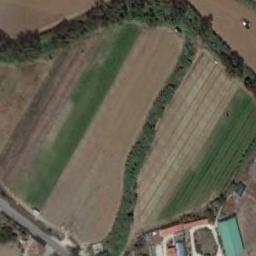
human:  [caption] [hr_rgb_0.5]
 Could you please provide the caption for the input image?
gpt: The bare and green terrace is next to some houses and trees .

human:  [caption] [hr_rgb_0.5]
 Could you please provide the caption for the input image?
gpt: There are many plants on the terrace .

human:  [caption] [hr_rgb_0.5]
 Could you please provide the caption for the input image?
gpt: Half of the terraces are green and the other half are earthy yellow .

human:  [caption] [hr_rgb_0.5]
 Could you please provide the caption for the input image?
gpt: Many irregularly shaped brown and green mixed farm fields with several paths and many buildings .

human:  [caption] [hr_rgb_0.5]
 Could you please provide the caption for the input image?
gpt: There are several buildings beside the terraces .